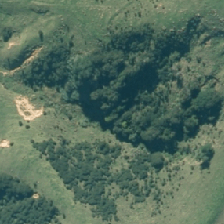
Land cover: broadleaved_indigenous_hardwood